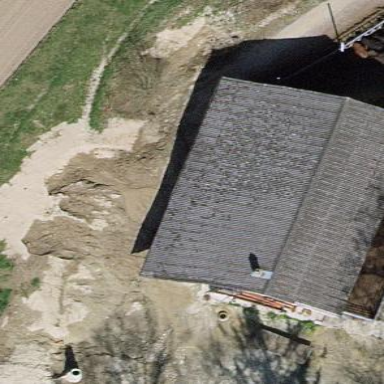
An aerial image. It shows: Farm building.